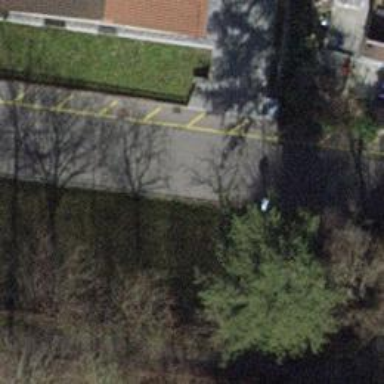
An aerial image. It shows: Footway surfaced with paving stones.